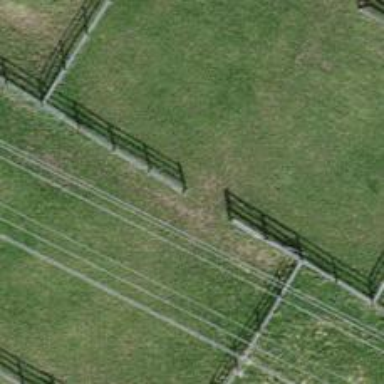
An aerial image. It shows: Fence is in the image.